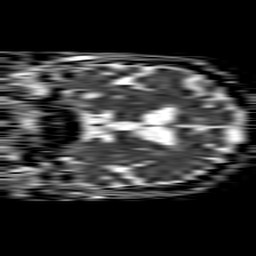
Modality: ADC
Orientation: coronal
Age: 77
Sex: female
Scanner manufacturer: philips
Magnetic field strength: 1.5 T
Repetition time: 4.6 s
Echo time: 0.08631 s